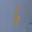
Label: 6